Interaction volume radius: 5 \u00c5
Interaction volume height: 10 \u00c5
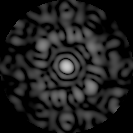
Disorder parameter: 0.6961